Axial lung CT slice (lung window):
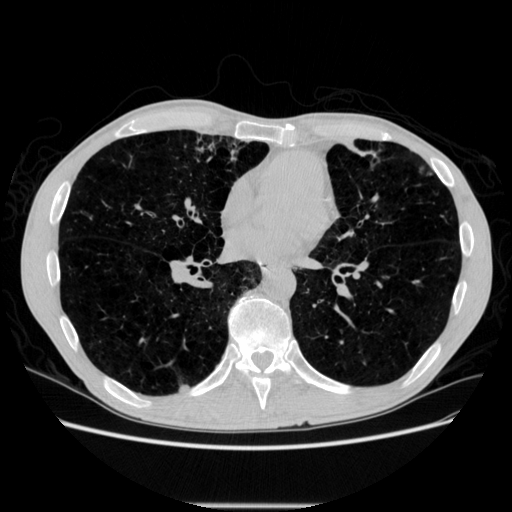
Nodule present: yes
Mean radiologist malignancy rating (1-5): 3